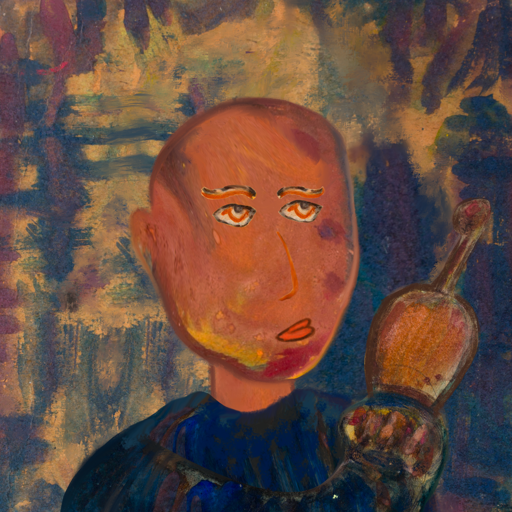
Background: InTheSun, Head And Neck Side: Mother_And_Son_Son, Face Side: Experience, Bust: Pipe, Hair Side: Blank, Head Accessory: Blank, Second Necklace: Blank, Necklace: Blank, Baby: Blank